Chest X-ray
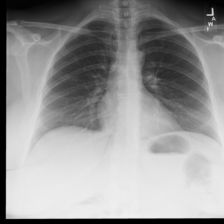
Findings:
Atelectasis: negative
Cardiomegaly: negative
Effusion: negative
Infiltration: negative
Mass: negative
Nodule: negative
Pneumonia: negative
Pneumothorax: negative
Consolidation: negative
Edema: negative
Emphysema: negative
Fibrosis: negative
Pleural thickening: negative
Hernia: negative